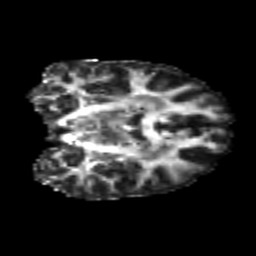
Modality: FA
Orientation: coronal
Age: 25
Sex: male
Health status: healthy
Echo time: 0.074 s